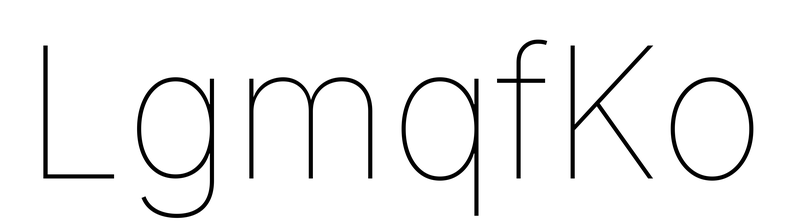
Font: Inter_Thin